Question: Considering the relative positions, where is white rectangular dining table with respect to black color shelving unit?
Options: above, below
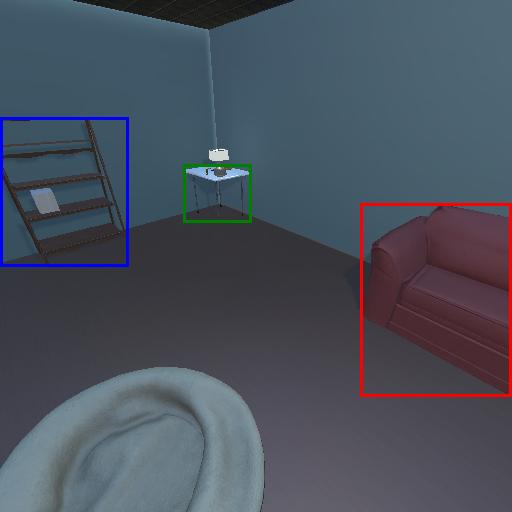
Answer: above